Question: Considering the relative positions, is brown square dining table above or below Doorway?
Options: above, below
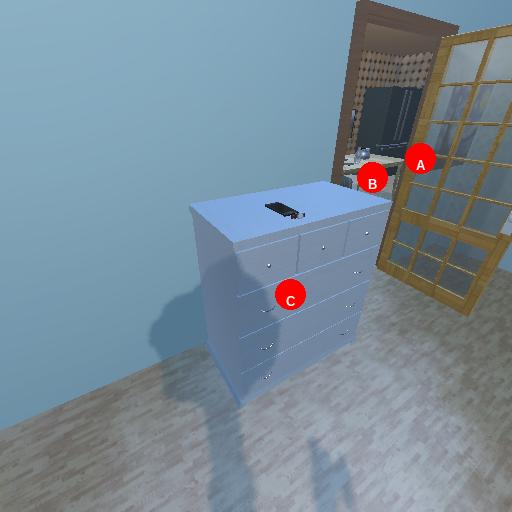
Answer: above